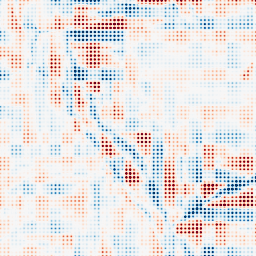
Category: wavelet
Decomposition family: wavelet_reverse_biorthogonal
Decomposition parameters: wavelet: rbio3.5
level: 5
Upsampling method: sinc_hamming
Upsampling parameters: scale: 8
kernel_size: 4
Upsampling scale: 8